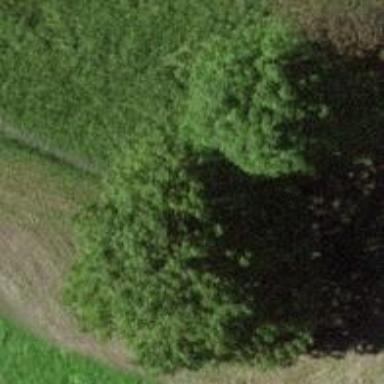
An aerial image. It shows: Path covered in grass.